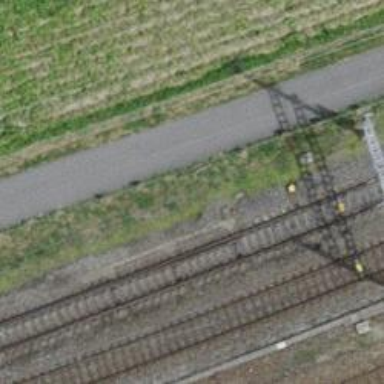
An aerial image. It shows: Railway switch.